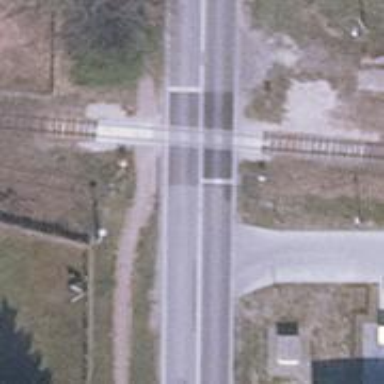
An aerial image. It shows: Level crossing along the railway.